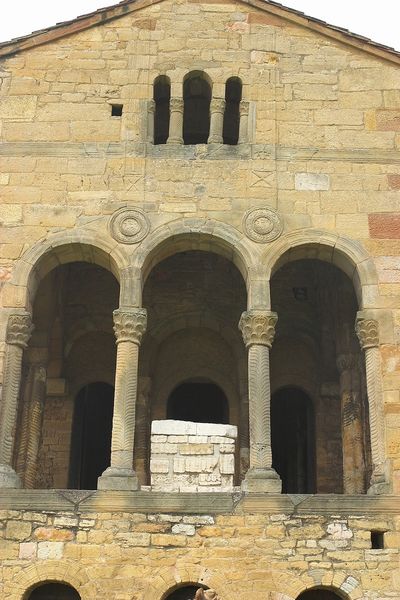
Titel: Santa Maria del Naranco
Standort: Oviedo, Santa Maria del Naranco (EU - E)
Schlagwörter: gelb, ocker, fenster, säule, säulen, dach, gebäude, haus, beige, alt, stein, steine, kirche, balkon, ansicht, bogen, mauer, ziegel, verzierung, halle, foto, fotografie, photographie, bögen, altar, kapitelle, rom, kapitell, photo, gemäuer, portal, römer, gesims, sandstein, ionisch, griechisch, ionische säulen, basis, korinthisch, sakral, bau, athen, teil, atrium, torbögen, gemauert, triptichon, altertum, blattkapitell, korinthische säule, antil